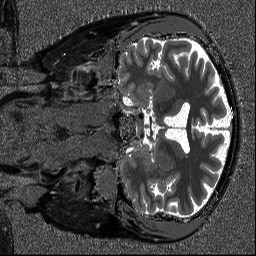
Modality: T1map
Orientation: coronal
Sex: male